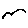
Label: bird